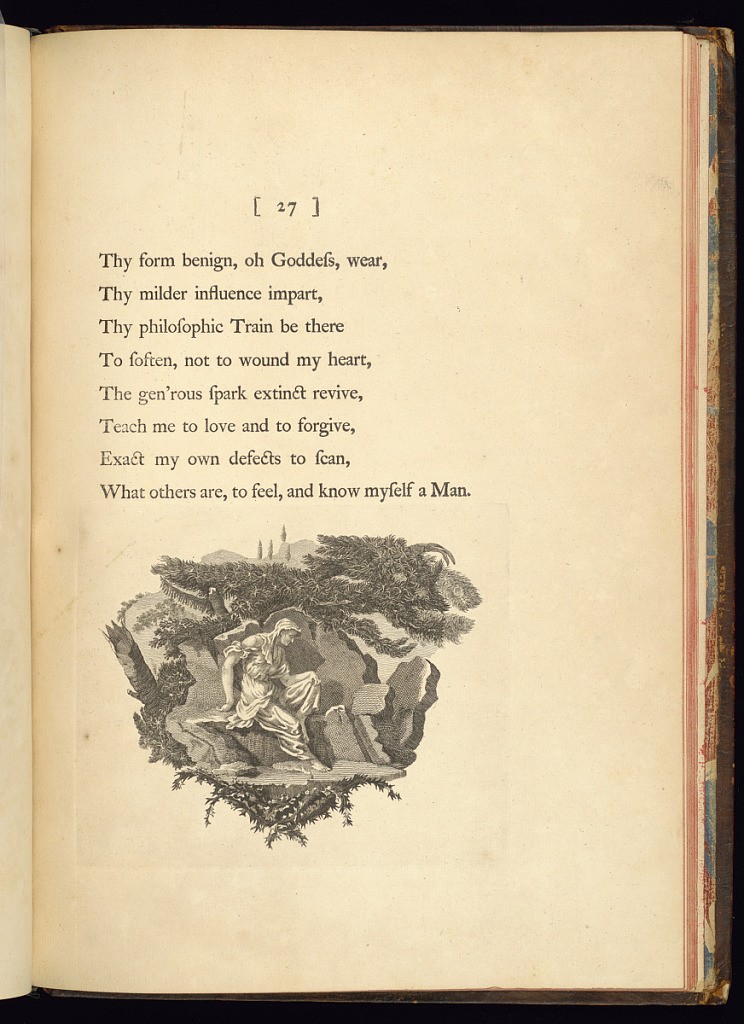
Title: Hymn to Adversity
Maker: Thomas Gray, British, 1716 – 1771
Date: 1753
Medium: Letterpress and etching on laid paper
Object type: Bound print
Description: Second page of the poem ‘Hymn to Adversity', numbered 27. The text is letterpress printed with an etched tailpiece below, illustrating a seated female figure within a rocky landscape, with trees and leaves.